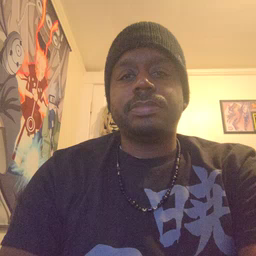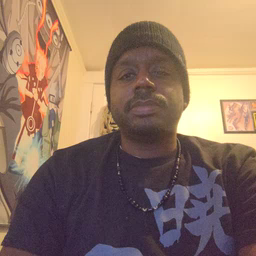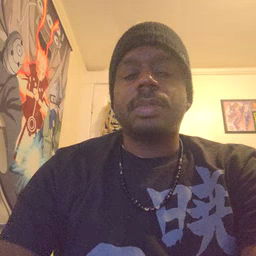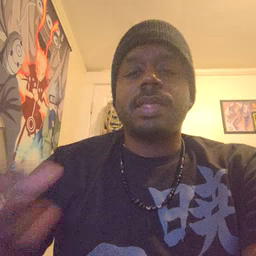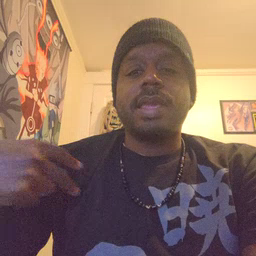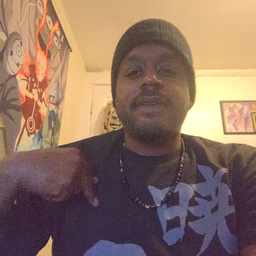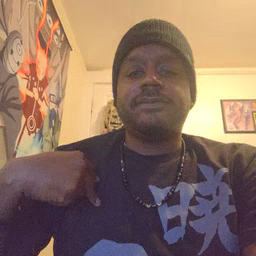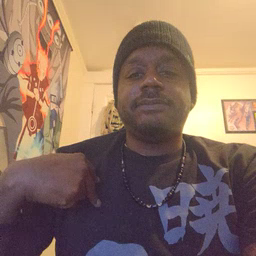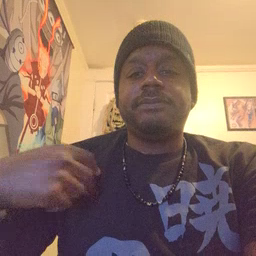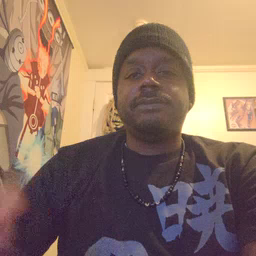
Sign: have